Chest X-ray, AP view. Patient: 21 years old, sex M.
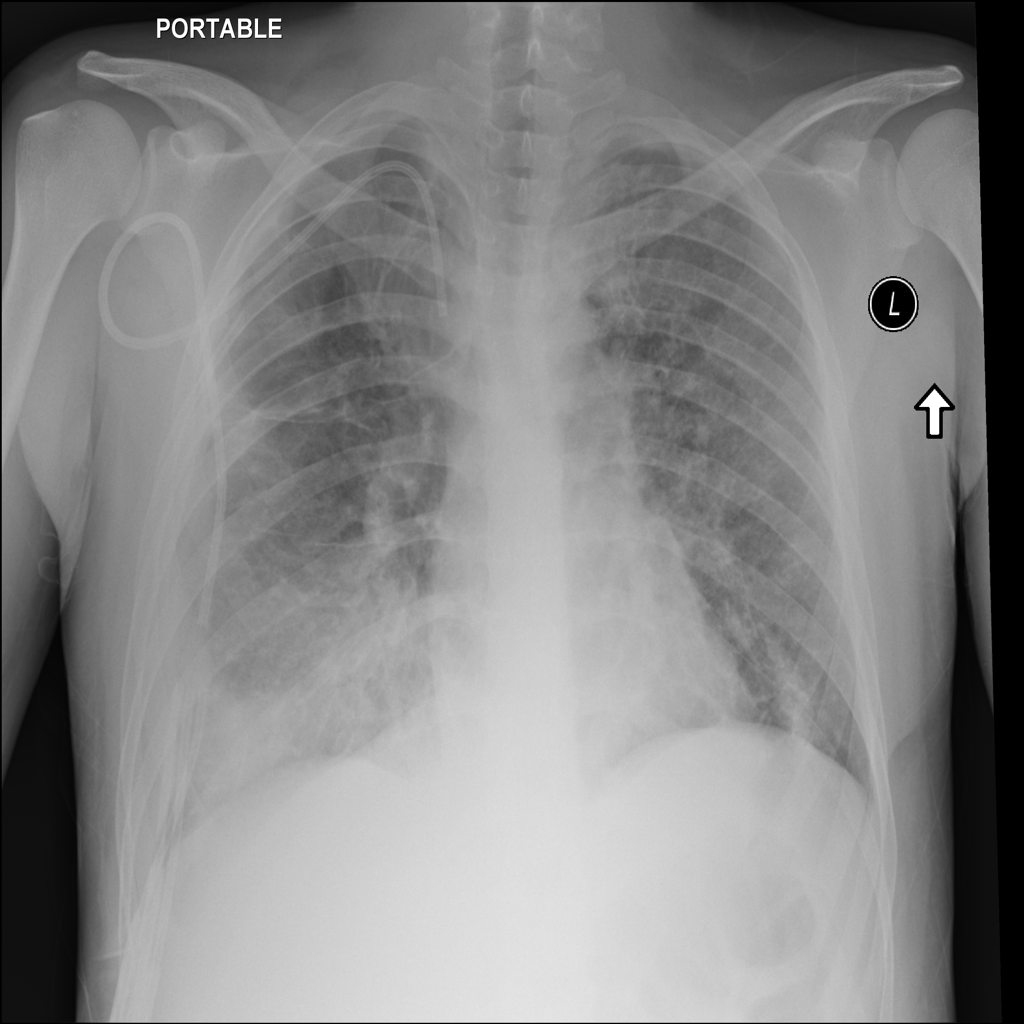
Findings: Atelectasis, Consolidation